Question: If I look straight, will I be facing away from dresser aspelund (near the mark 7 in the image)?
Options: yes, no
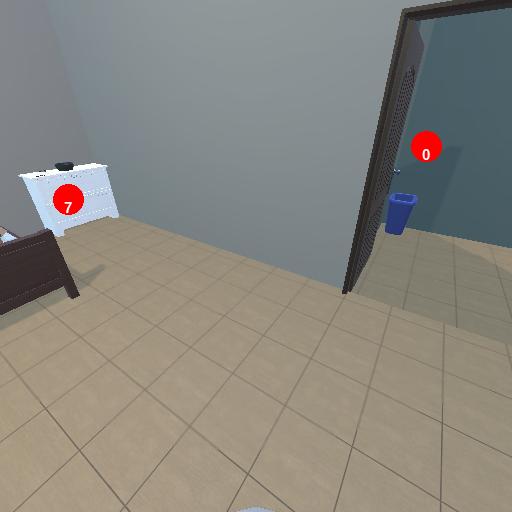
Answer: yes